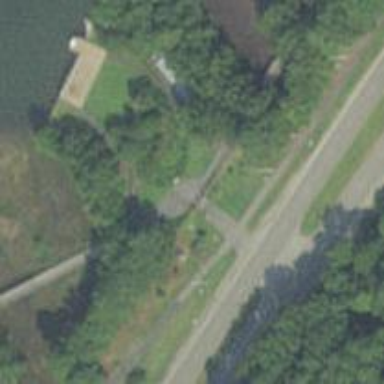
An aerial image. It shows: Path leading to bridge.